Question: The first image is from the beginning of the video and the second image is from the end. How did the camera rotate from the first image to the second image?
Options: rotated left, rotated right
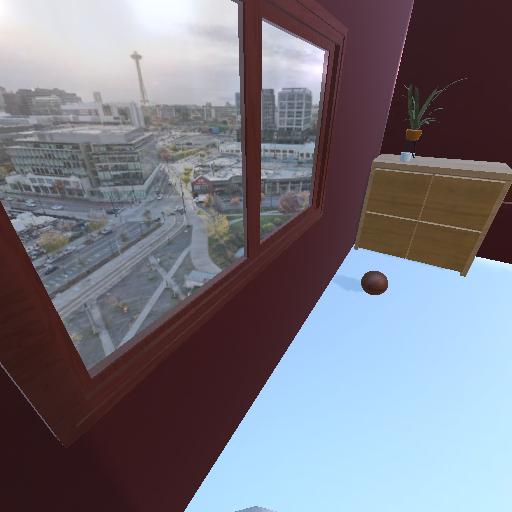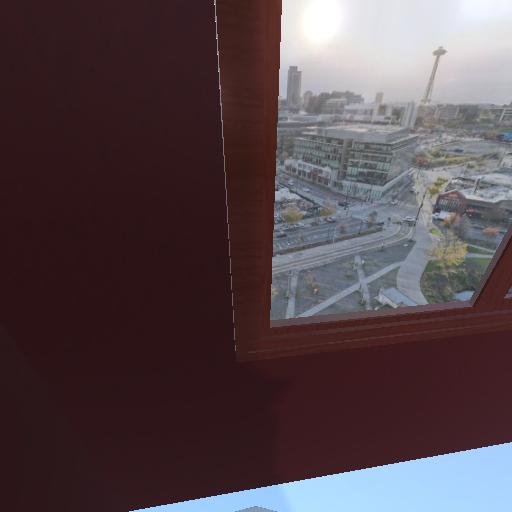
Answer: rotated left